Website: macys
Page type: cross-sells
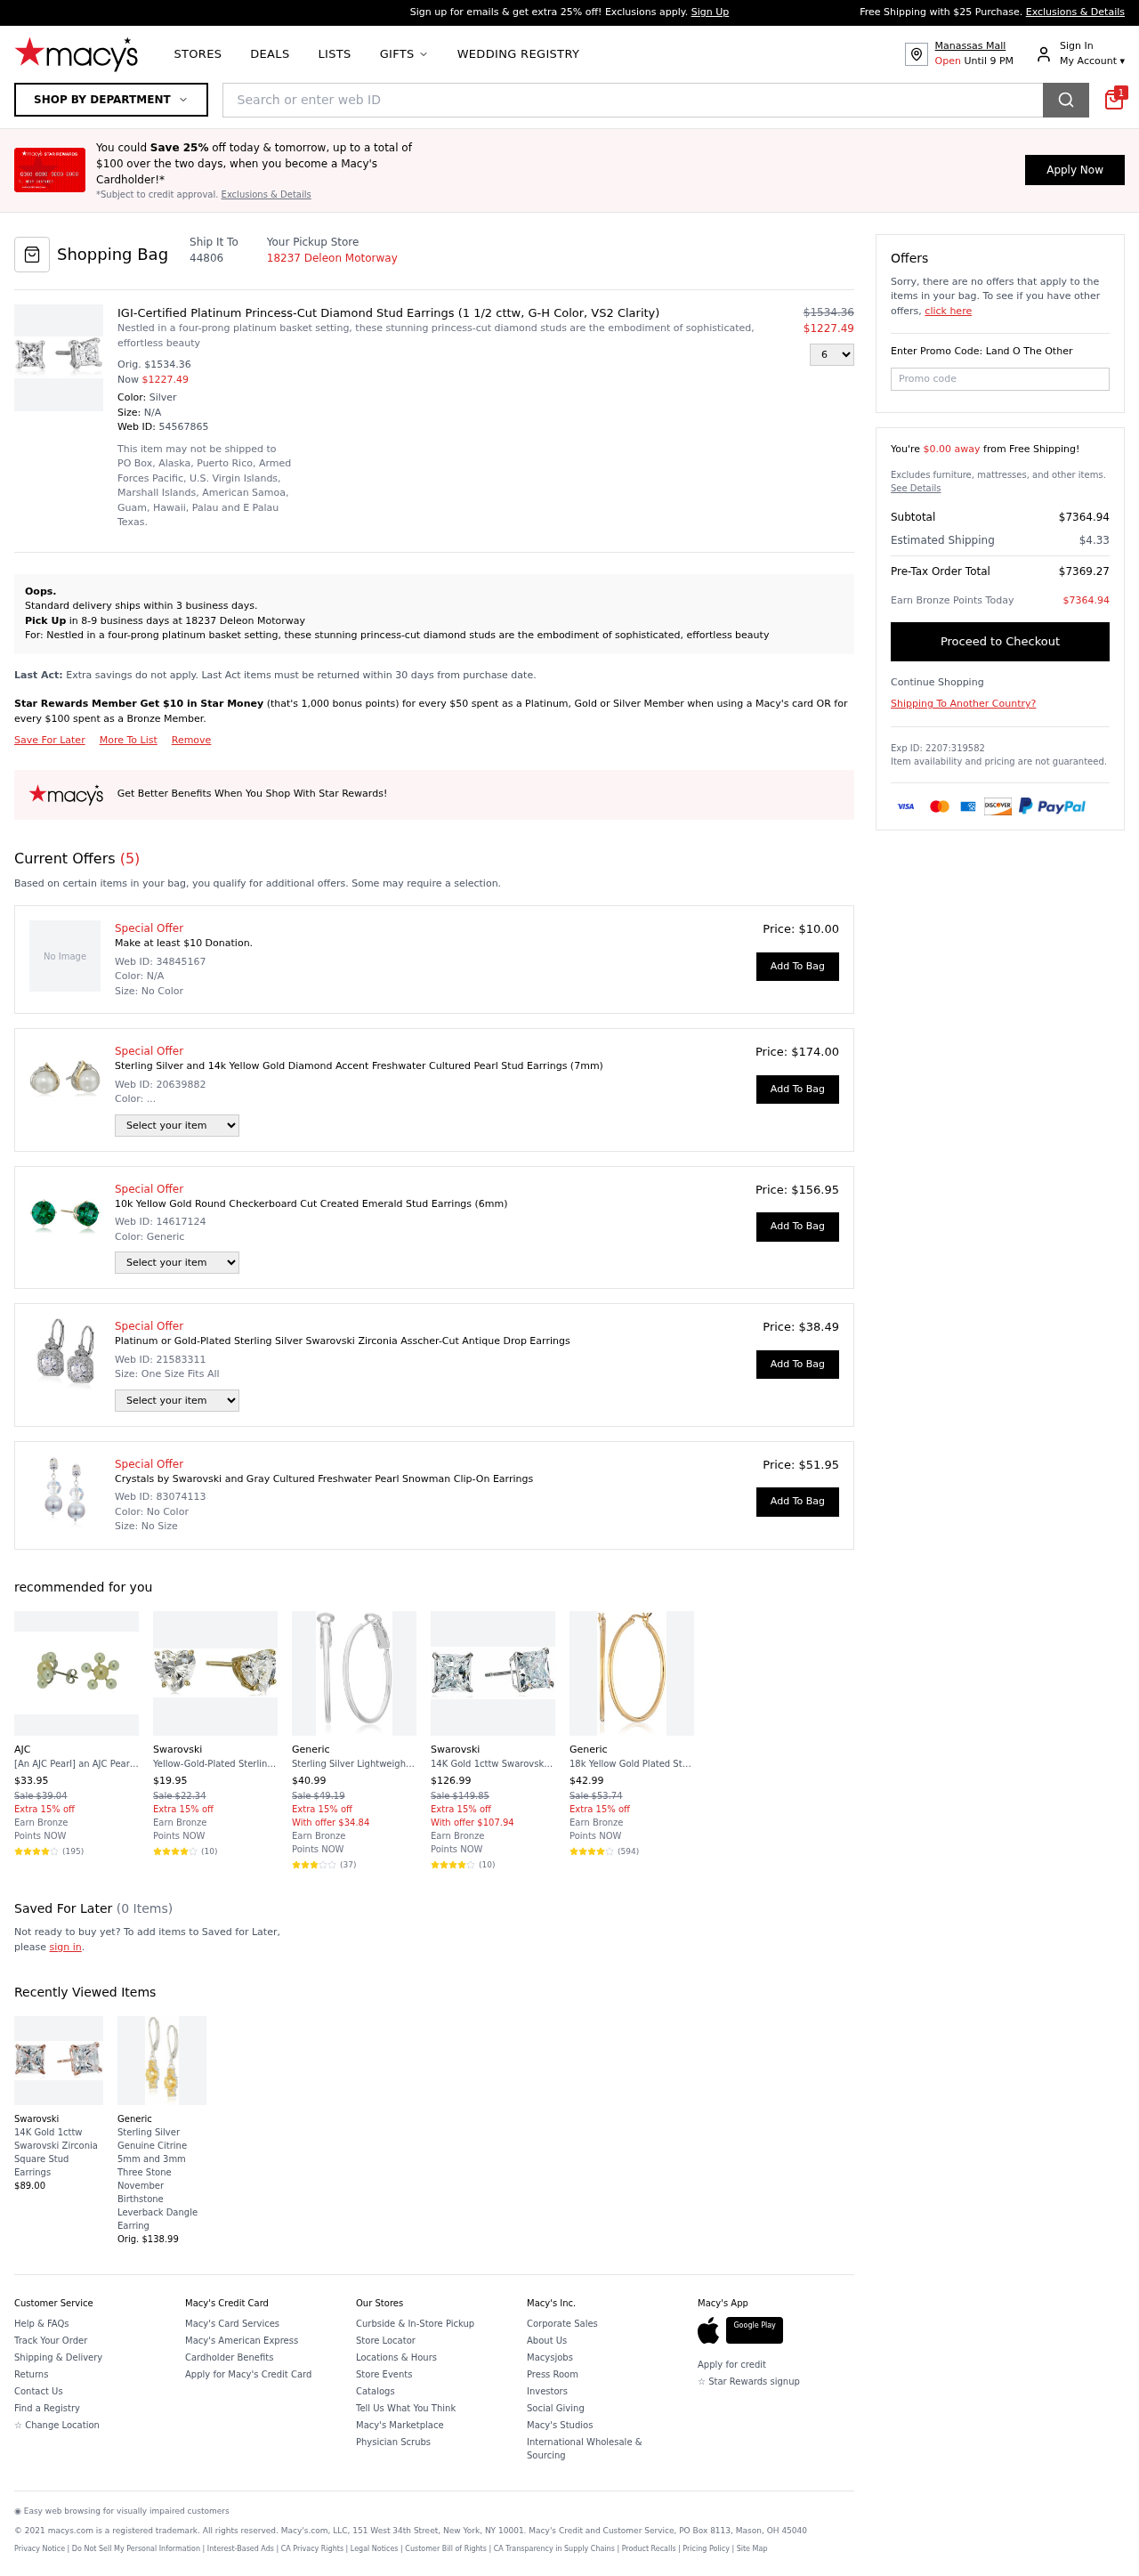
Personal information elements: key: PII_LOCATION1_STREET
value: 18237 Deleon Motorway
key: PII_POSTCODE
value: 44806
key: PII_PROMO_CODE
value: SPRING63
Product elements: key: PRODUCT10_BRAND
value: Generic
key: PRODUCT10_NAME
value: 18k Yellow Gold Plated Sterling Silver Round Tube Hoop Earrings (2 mm, 1.6" Diameter)
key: PRODUCT10_NUM_RATINGS
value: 594
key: PRODUCT10_PRICE
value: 42.99
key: PRODUCT10_RATING
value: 4.3
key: PRODUCT11_BRAND
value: Swarovski
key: PRODUCT11_NAME
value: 14K Gold 1cttw Swarovski Zirconia Square Stud Earrings
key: PRODUCT11_PRICE
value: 89
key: PRODUCT12_BRAND
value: Generic
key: PRODUCT12_NAME
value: Sterling Silver Genuine Citrine 5mm and 3mm Three Stone November Birthstone Leverback Dangle Earring
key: PRODUCT12_PRICE
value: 138.99
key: PRODUCT1_DESC
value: Nestled in a four-prong platinum basket setting, these stunning princess-cut diamond studs are the embodiment of sophisticated, effortless beauty
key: PRODUCT1_NAME
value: IGI-Certified Platinum Princess-Cut Diamond Stud Earrings (1 1/2 cttw, G-H Color, VS2 Clarity)
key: PRODUCT1_PRICE
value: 1227.49
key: PRODUCT1_QUANTITY
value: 6
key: PRODUCT2_NAME
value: Sterling Silver and 14k Yellow Gold Diamond Accent Freshwater Cultured Pearl Stud Earrings (7mm)
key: PRODUCT2_PRICE
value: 174
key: PRODUCT3_NAME
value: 10k Yellow Gold Round Checkerboard Cut Created Emerald Stud Earrings (6mm)
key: PRODUCT3_PRICE
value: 156.95
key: PRODUCT4_NAME
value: Platinum or Gold-Plated Sterling Silver Swarovski Zirconia Asscher-Cut Antique Drop Earrings
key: PRODUCT4_PRICE
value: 38.49
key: PRODUCT5_NAME
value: Crystals by Swarovski and Gray Cultured Freshwater Pearl Snowman Clip-On Earrings
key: PRODUCT5_PRICE
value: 51.95
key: PRODUCT6_BRAND
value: AJC
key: PRODUCT6_NAME
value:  [An AJC Pearl] an AJC Pearl Freshwater Pearls Earrings af35248 
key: PRODUCT6_NUM_RATINGS
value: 195
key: PRODUCT6_PRICE
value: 33.95
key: PRODUCT6_RATING
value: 4.6
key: PRODUCT7_BRAND
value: Swarovski
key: PRODUCT7_NAME
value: Yellow-Gold-Plated Sterling Silver Heart-Shape Stud Earrings made with Swarovski Zirconia
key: PRODUCT7_NUM_RATINGS
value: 10
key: PRODUCT7_PRICE
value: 19.95
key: PRODUCT7_RATING
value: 4
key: PRODUCT8_BRAND
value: Generic
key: PRODUCT8_NAME
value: Sterling Silver Lightweight Paddle Back 20mm Hoop Earrings (.75 diameter)
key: PRODUCT8_NUM_RATINGS
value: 37
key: PRODUCT8_PRICE
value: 40.99
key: PRODUCT8_RATING
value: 3.8
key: PRODUCT9_BRAND
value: Swarovski
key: PRODUCT9_NAME
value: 14K Gold 1cttw Swarovski Zirconia Square Stud Earrings
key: PRODUCT9_NUM_RATINGS
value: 10
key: PRODUCT9_PRICE
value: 126.99
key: PRODUCT9_RATING
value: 4.5
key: PRODUCT1_ORIGINAL_PRICE
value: $1534.36
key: PRODUCT6_ORIGINAL_PRICE
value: Sale $39.04
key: PRODUCT7_ORIGINAL_PRICE
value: Sale $22.34
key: PRODUCT8_ORIGINAL_PRICE
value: Sale $49.19
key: PRODUCT9_ORIGINAL_PRICE
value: Sale $149.85
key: PRODUCT10_ORIGINAL_PRICE
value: Sale $53.74
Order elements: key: ORDER_ID
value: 54567865
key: ORDER_NUM_OFFERS
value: (5)
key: ORDER_FREE_SHIPPING_THRESHOLD
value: $0.00 away
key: ORDER_SUBTOTAL
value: $7364.94
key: ORDER_SHIPPING_COST
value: $4.33
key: ORDER_TOTAL
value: $7369.27
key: ORDER_POINTS_EARNED
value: $7364.94
Search elements: key: HEADER_SEARCH
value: Search or enter web ID
Other elements: key: SAVED_NUM_ITEMS
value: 0